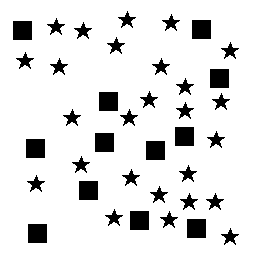
Squares: 12
Triangles: 0
Stars: 26
Total shapes: 38